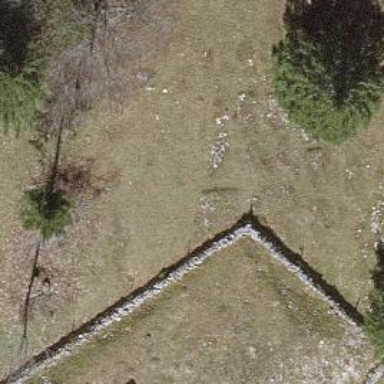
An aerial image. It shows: Wall made of dry stone.